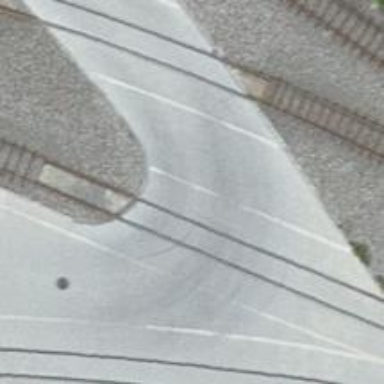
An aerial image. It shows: Railway level crossing.